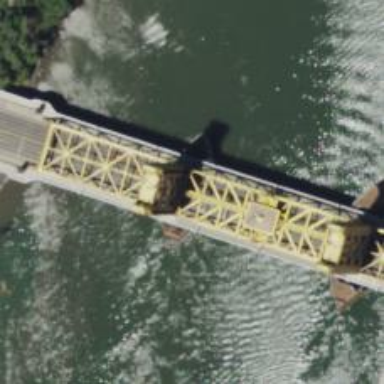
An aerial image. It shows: Secondary road crossing lift bridge.